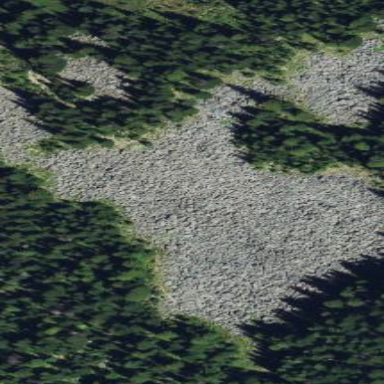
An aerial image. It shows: Natural scree.